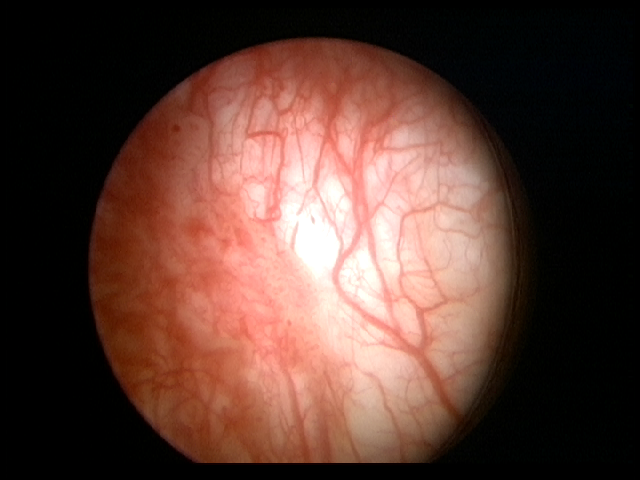
Modality: WLC
Class: Malignant
Subclass: LowGradePapillary
Secondary subclass: HighGradePapillary
Lesion: L2
Stage: Ta
Morphology: Papillary
Bladder cancer association: Yes